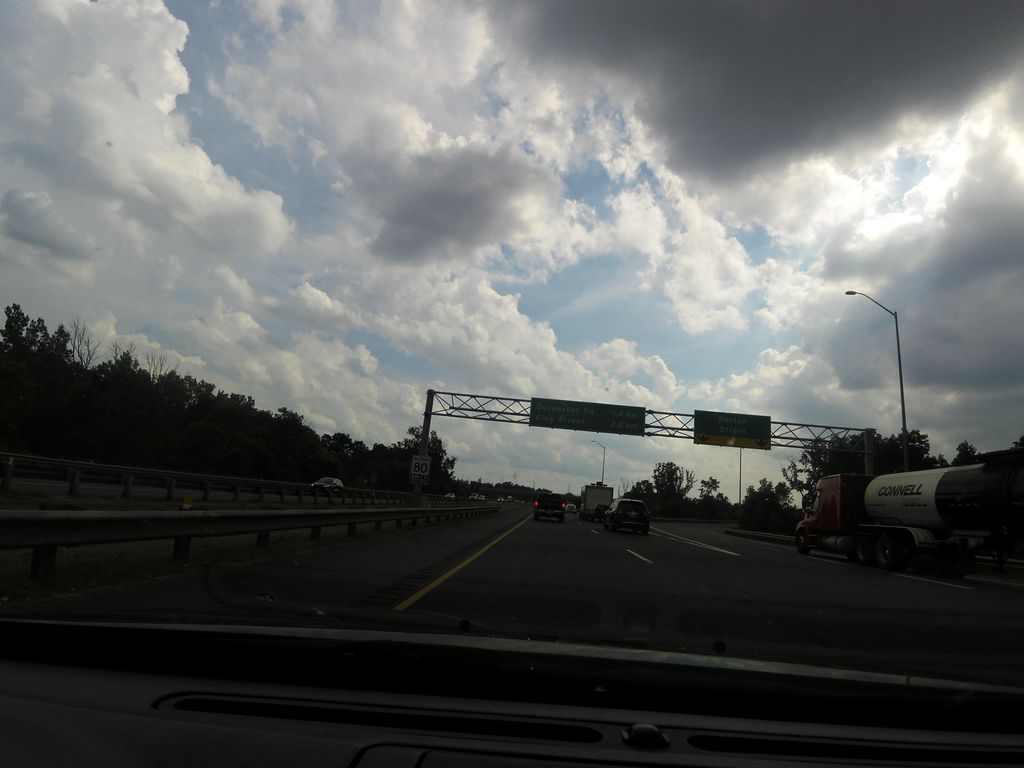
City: hamilton